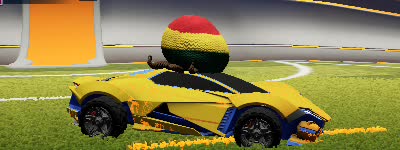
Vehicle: werewolf